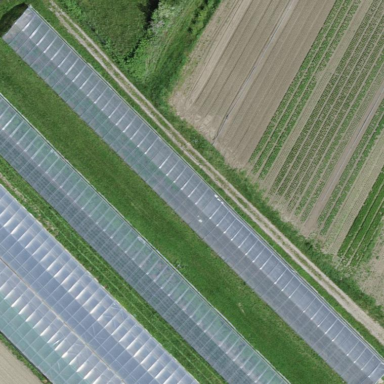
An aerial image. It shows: Greenhouse.